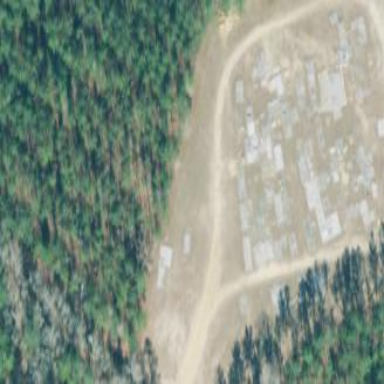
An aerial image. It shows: Cemetery.